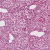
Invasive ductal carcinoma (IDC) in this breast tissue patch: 1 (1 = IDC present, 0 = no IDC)